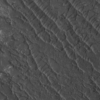
Label: not_dusty